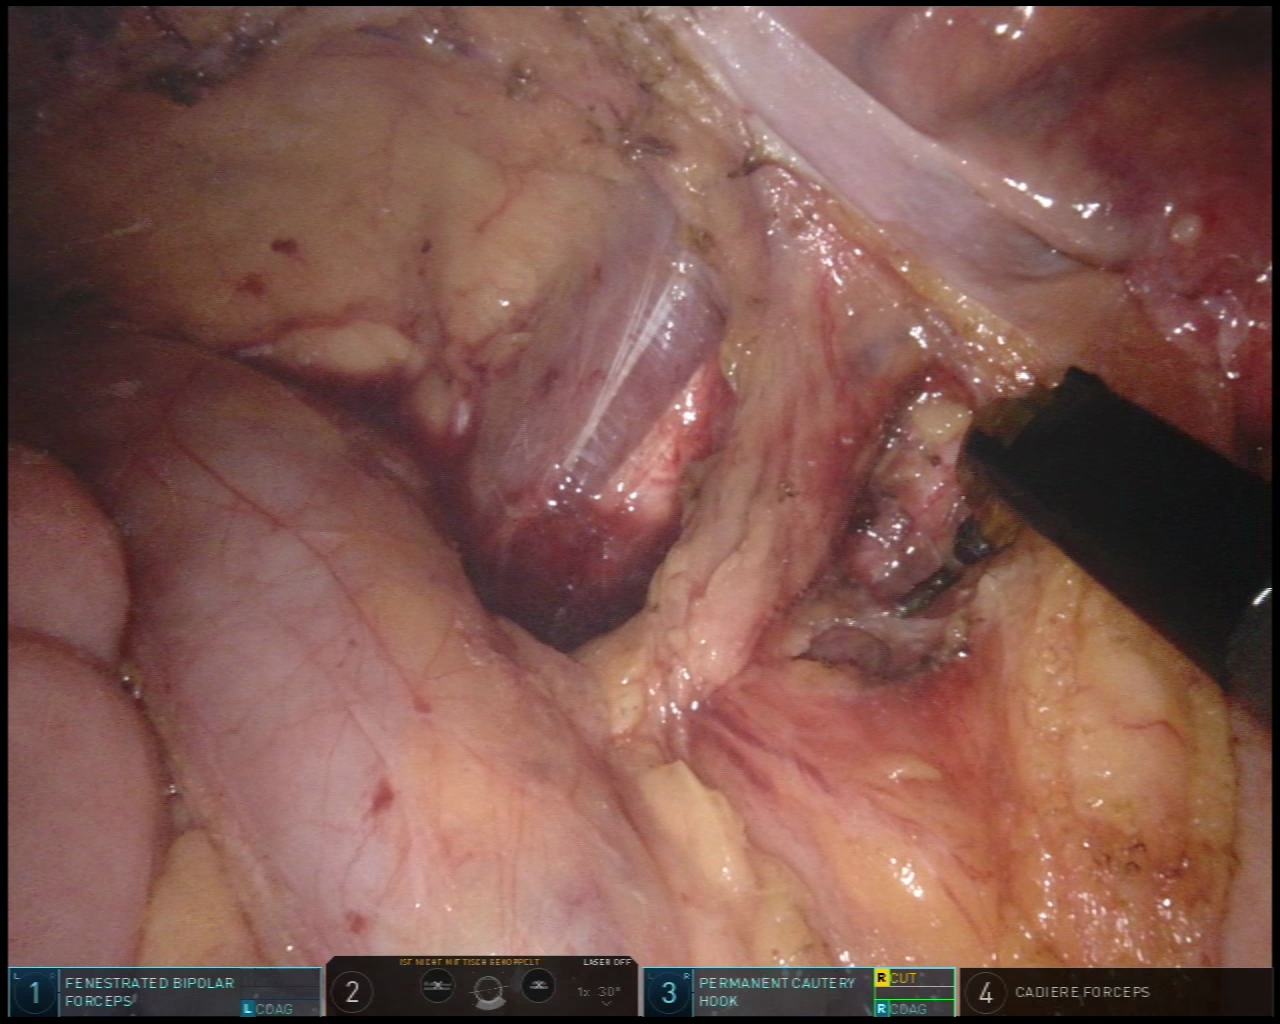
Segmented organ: ureter
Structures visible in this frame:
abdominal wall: yes
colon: yes
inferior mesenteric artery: no
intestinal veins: no
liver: no
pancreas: no
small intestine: no
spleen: no
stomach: no
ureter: yes
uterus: no
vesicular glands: no